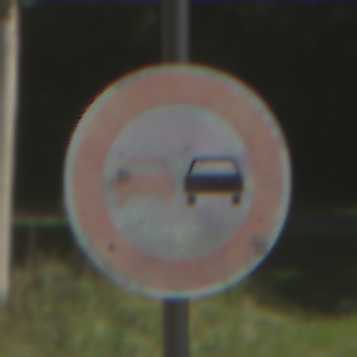
Verkehrszeichen: Ueberholverbot
Umgebung: Outdoor, RoadRail
Tageszeit: Midday
Wetter: Clear
Licht: Natural
Jahreszeit: NotSpecified
Kontrast: HighContrast